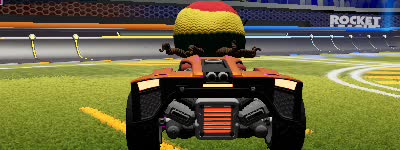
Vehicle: breakout